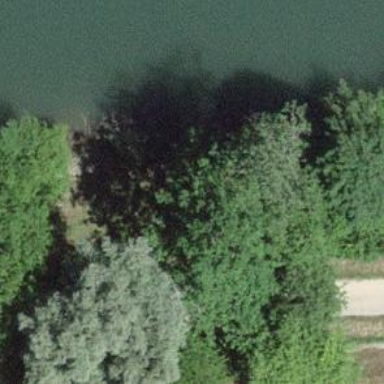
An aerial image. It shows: Brown bench in the vicinity.